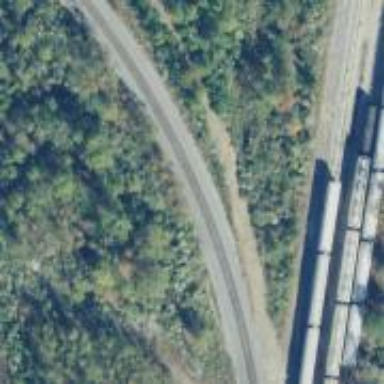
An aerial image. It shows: Rail spur service.